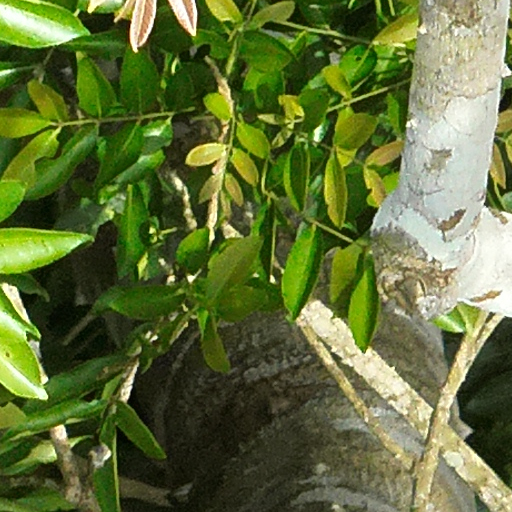
Species: Zanthoxylum panamense
GBIF accepted scientific name: Zanthoxylum panamense
Crown area (m\u00b2): 67.199